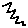
Label: zigzag